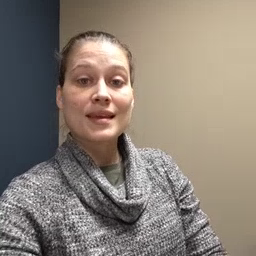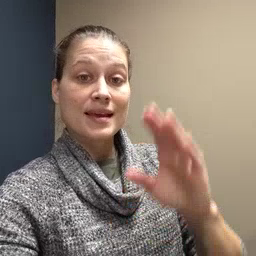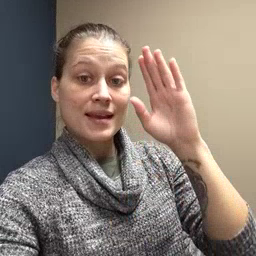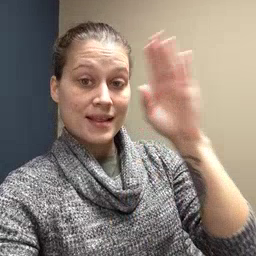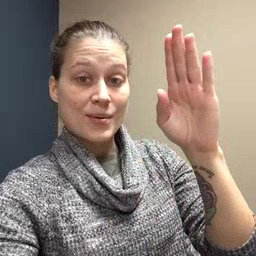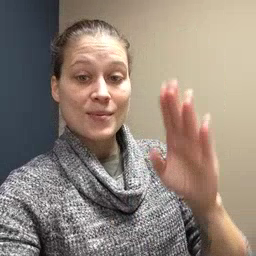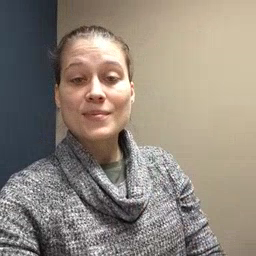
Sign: hello